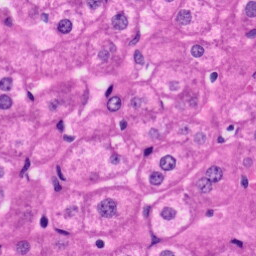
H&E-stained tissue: Liver